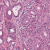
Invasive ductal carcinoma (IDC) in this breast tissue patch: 1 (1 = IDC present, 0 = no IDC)